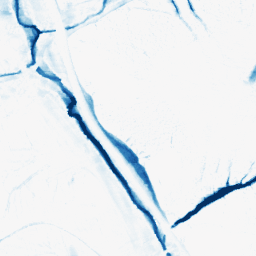
Category: morphological
Decomposition family: morphological_ellipse
Decomposition parameters: operation: closing
width: 10
height: 20
Upsampling method: bspline
Upsampling parameters: scale: 4
Upsampling scale: 4